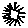
Label: sun